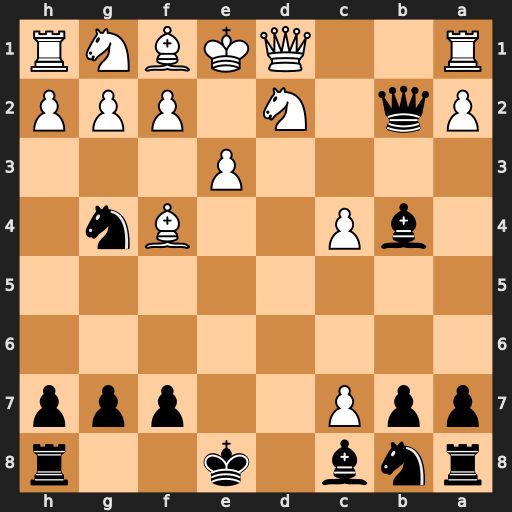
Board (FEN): rnb1k2r/ppP2ppp/8/8/1bP2Bn1/4P3/Pq1N1PPP/R2QKBNR
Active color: b
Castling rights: KQkq
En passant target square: -
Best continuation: Bxd2+ Qxd2 Qxa1+